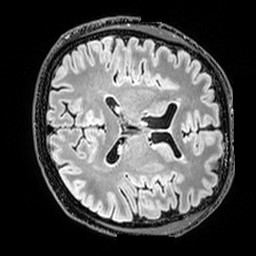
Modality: T2w
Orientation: axial
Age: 48
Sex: male
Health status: healthy
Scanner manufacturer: siemens
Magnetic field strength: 3 T
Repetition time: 5 s
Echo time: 0.397 s